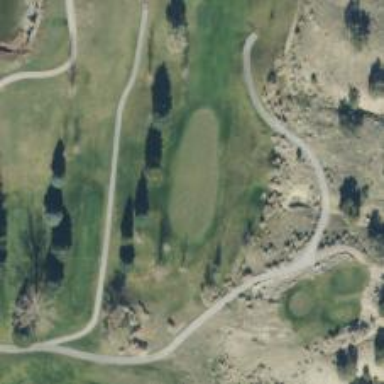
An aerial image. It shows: Golf hole.